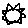
Label: sun